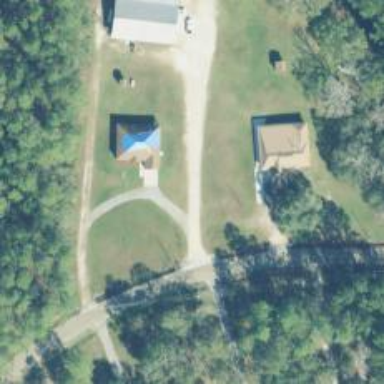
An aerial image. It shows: Driveway leading to service road.